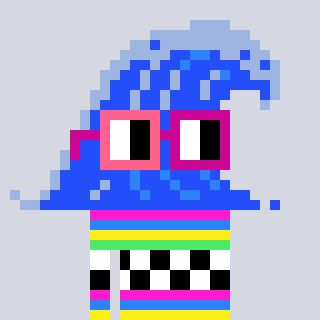
a pixel art character with square pink and red glasses, a wave-shaped head and a grayscale-colored body on a cool background